Question: This is what my view controller looks like:

When I run the app, only the little info icon will respond to taps. Taps anywhere else in the cell are ignored. How do I make the whole cell clickable?
I don't even want the info icon to be there, but it's the only way I can get to the detail view, currently... If I change the Accessory setting of the cell to "None" to get rid of the info/"Detail Disclosure" icon, then the cell won't respond to taps at all.
Thanks for your responses so far. In response to some of your questions, I do have a cellForRowAtIndexPath method, and it is getting called. However, I am also using a seque to connect my cell to the next controller, but the prepareForSeque:sender method only gets called if/when I tap on the info icon, not when I tap on the cell...
I'm currently trying to figure out why the prepareForSeque method isn't getting called when I tap on the cell (like it has when I've used table views in the past)...
I've looked at <URL>, but I DO have an identifier for my cell.
I also looked at <URL>, which talks about manually calling performSegueWithIdentifier:sender. However, I've never had to manually call that in the past when I've used table views, and my cells in the past have still triggered the prepareForSeque method...
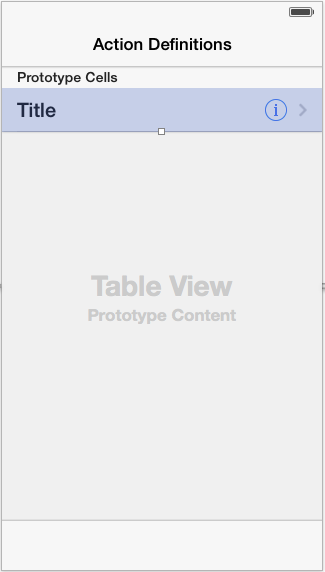
Answer: The issue was that I had created the wrong type of seque. The fix for <URL> also fixes the behavior I was seeing here.